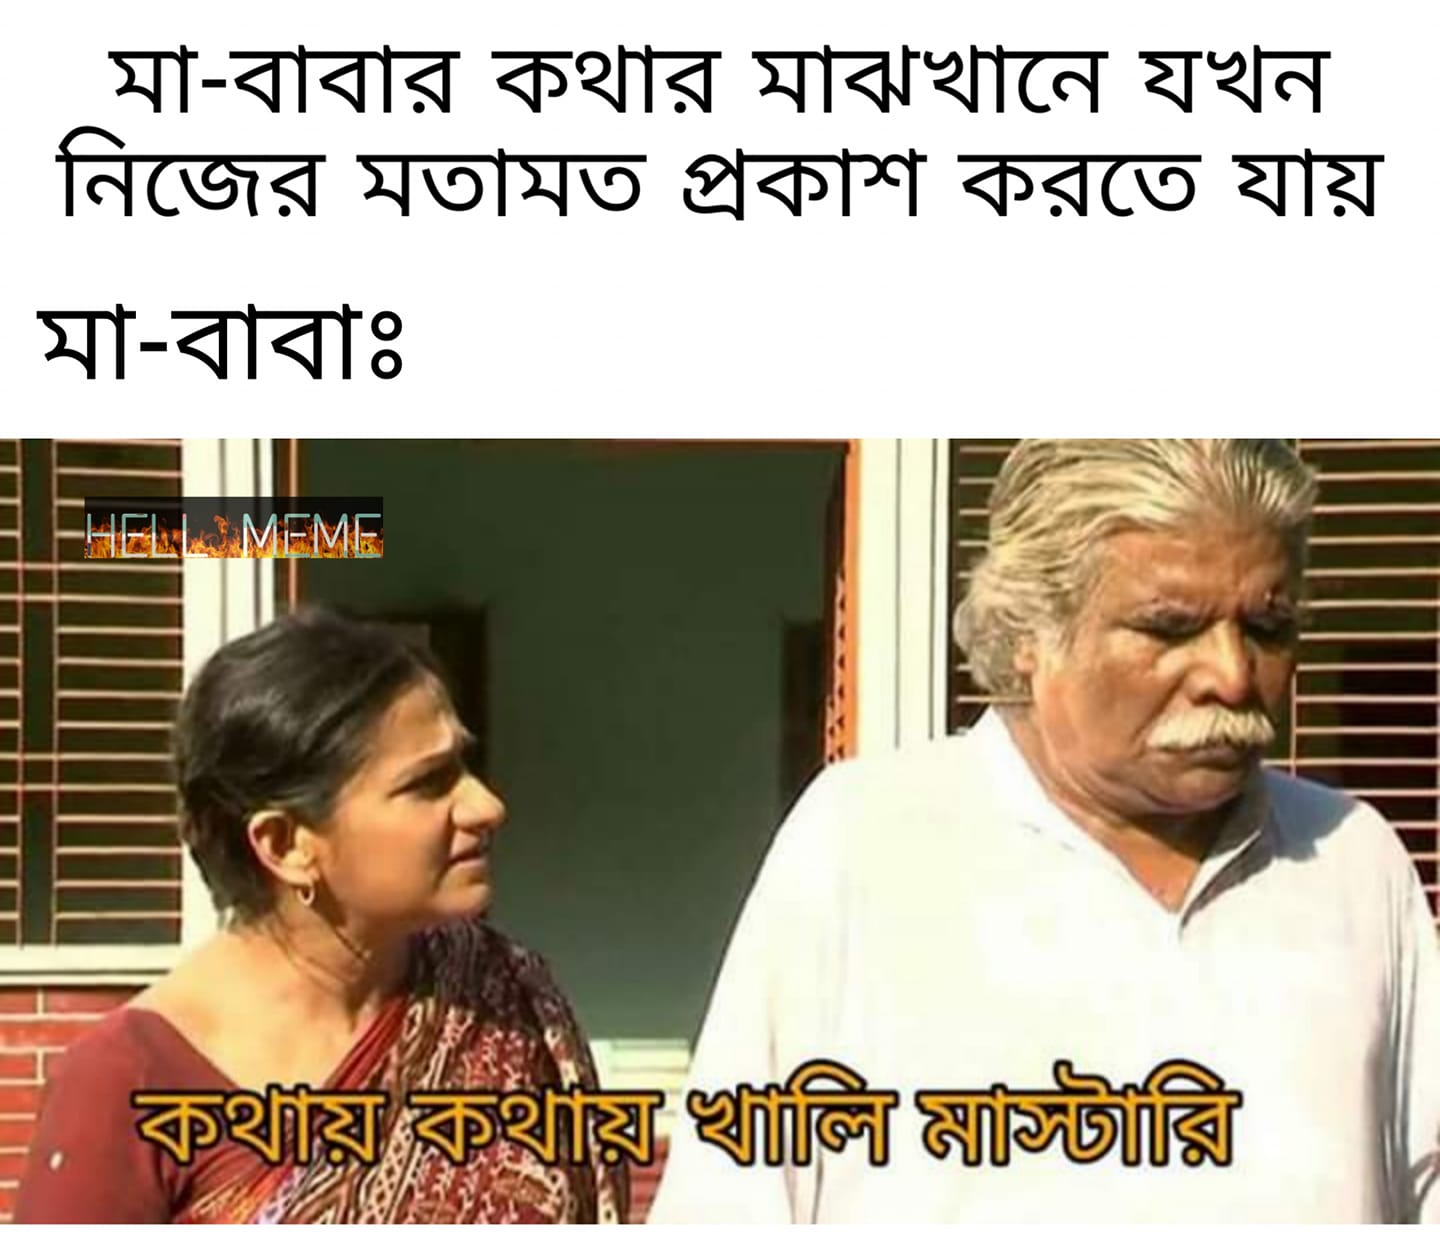
Caption: মা-বাবার  কথার মাঝখানে যখন নিজের মতামত প্রকাশ করতে যায়   মা-বাবাঃ  কথায় কথায় খালি মাস্টারি
Label: non-hate